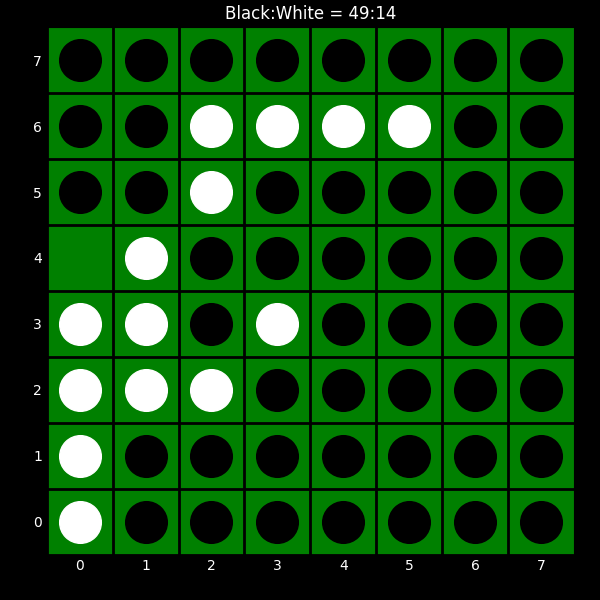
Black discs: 49
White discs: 14